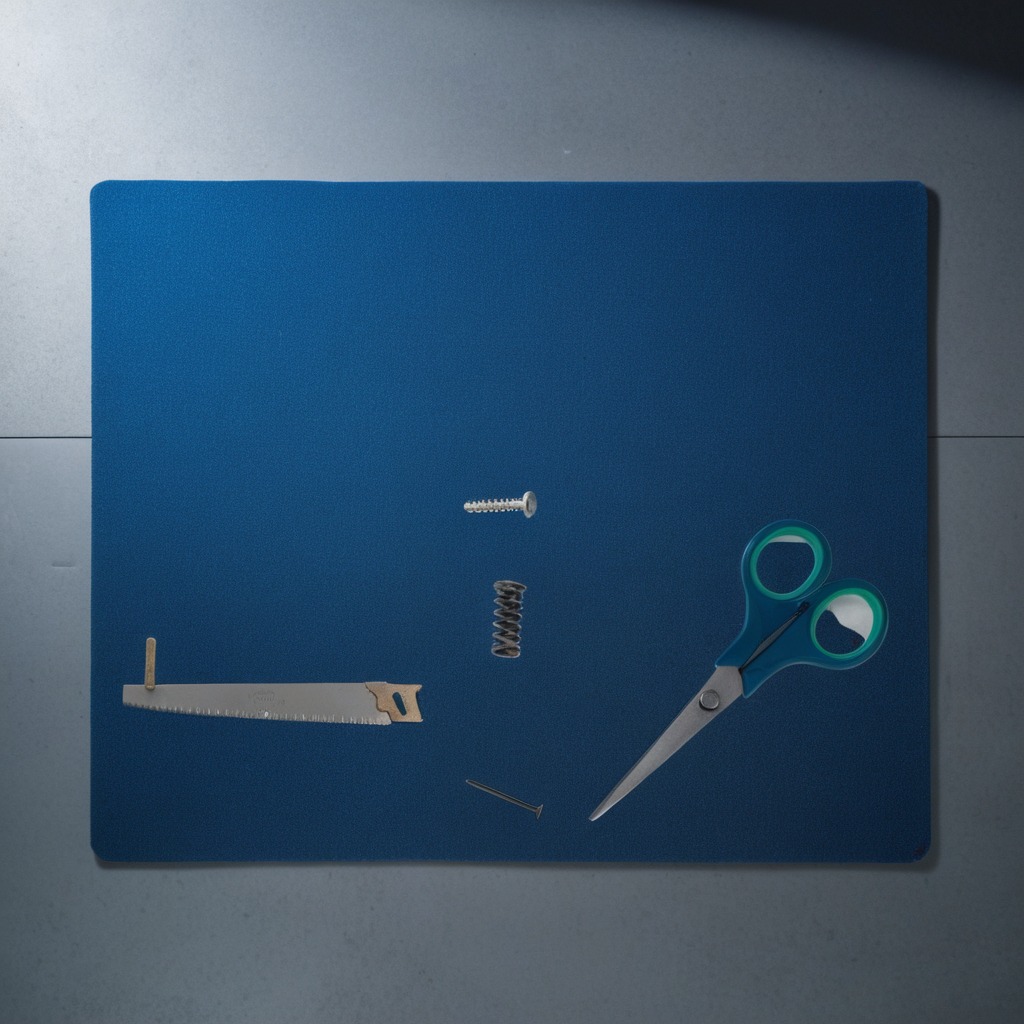
A metal machine screw, an iron nail, a coiled metal spring, a handheld metal saw, and a pair of scissors are lying on the granite tabletop.